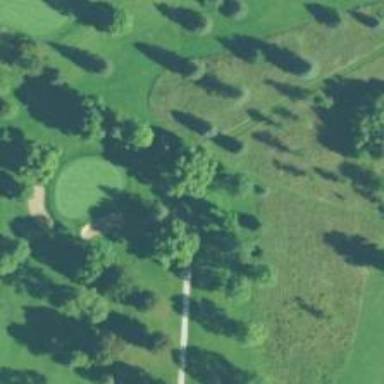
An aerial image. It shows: Golf cartpath that is also road path.